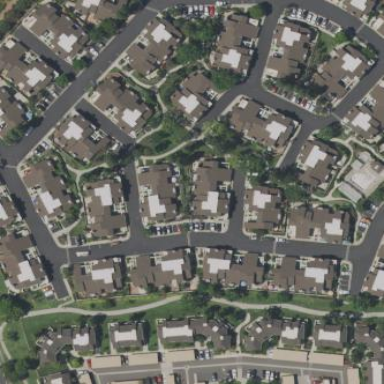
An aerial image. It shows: Residential area with condominium housing.